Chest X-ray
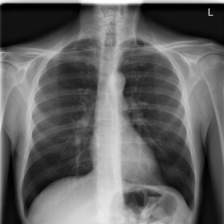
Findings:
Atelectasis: negative
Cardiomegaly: negative
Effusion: negative
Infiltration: negative
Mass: negative
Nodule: negative
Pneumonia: negative
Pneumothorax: negative
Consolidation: negative
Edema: negative
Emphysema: negative
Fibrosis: negative
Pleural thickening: negative
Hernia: negative